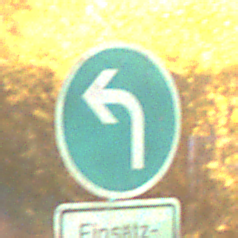
Verkehrszeichen: VorgeschriebeneFahrtrichtungLinks
Zusatzzeichen unten: BesondereFahrzeugeUndTransportgueter3
Umgebung: Outdoor, Urban
Tageszeit: Night
Wetter: PartlyCloudy
Licht: Artificial
Jahreszeit: NotSpecified
Kontrast: HighContrast